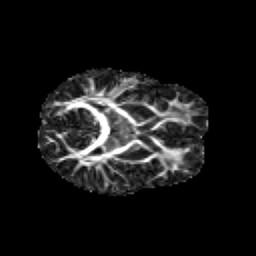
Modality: FA
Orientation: axial
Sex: female
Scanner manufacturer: siemens
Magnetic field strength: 3 T
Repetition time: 5 s
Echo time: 0.071 s